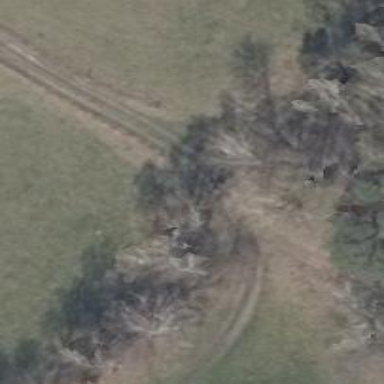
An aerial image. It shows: Grass track with grade4 quality surface.